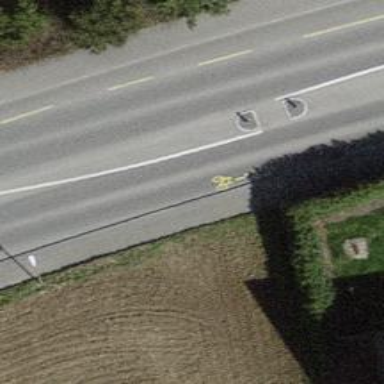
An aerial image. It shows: Secondary road with asphalt surface and designated cycle lane.